Question: Working with Flex 4.6 spark forms, i encountered strange behaviour:
FormItem element ALWAYS has inner gap (padding), which cannot be removed.
Red area on image ilustrates the that i cannot manage to get rid of.
Blue border represents 'Form' component. Grey border (thin) represents 'FormItem' component.

FormItem has no 'padding' or 'gap' property.
This is the code for image above:
'''
<s:Form id="form">
<s:layout>
<s:FormLayout gap="0"
paddingBottom="50"
paddingTop="0"/>
</s:layout>
<s:FormItem width="100%" label="RC">
<s:TextInput id="myTextInput" width="215"/>
</s:FormItem>
</s:Form>
'''
When developing for mobile, you want to make best use of every pixel on your screen. This is unacceptable for me since i want to have several 'TextInput' fields and having this gap will waste lots of space...
So my question is, can the red GAP be removed? I want my 'FormItem' to have 'padding 0' - meaning 'TextInput' border will touch 'FormItem' border...
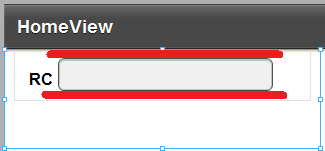
Answer: Well things like that are usually managed by the skin of the component, so what you have to do is to provide your own skin for your 'FormItem' components. The easiest way to do it is to copy the skin provided by Adobe and make some tweaks that'll accomplish what you require. Most of all you have to set 'baseline' to 'maxAscent:0' on 'row1' 'ConstraintRow' and 'bottom' to 'row1:0' on 'sequenceLabelDisplay', 'labelDisplay' and 'contentGroup' components.